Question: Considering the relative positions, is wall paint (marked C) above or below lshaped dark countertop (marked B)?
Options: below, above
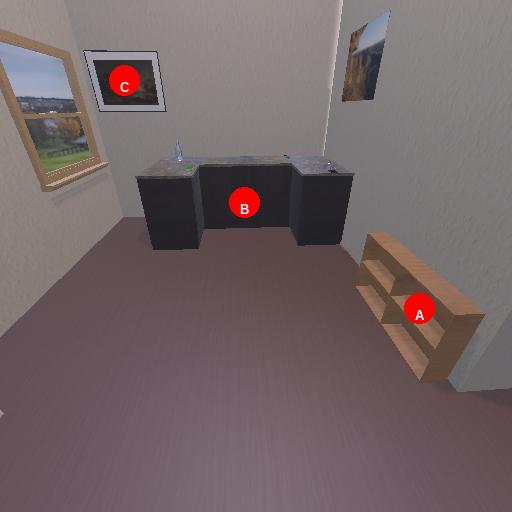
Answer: below